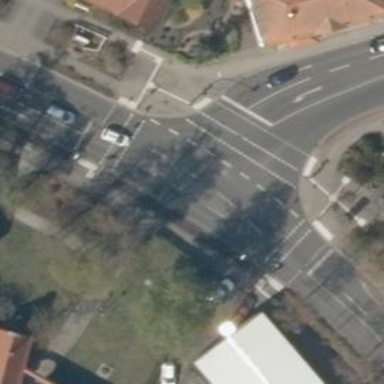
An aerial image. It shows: Traffic signals at road crossing.